Interaction volume radius: 5 \u00c5
Interaction volume height: 10 \u00c5
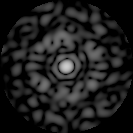
Disorder parameter: 0.8918